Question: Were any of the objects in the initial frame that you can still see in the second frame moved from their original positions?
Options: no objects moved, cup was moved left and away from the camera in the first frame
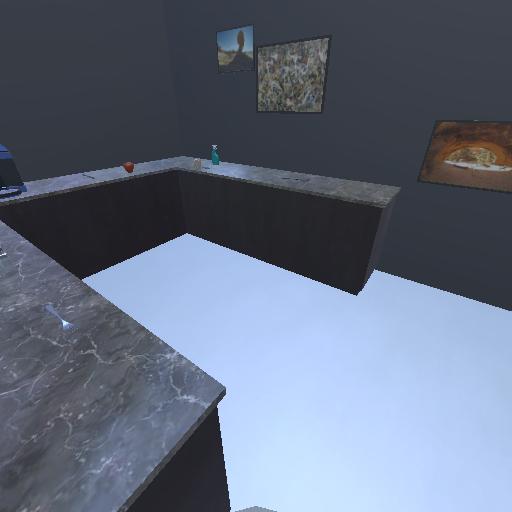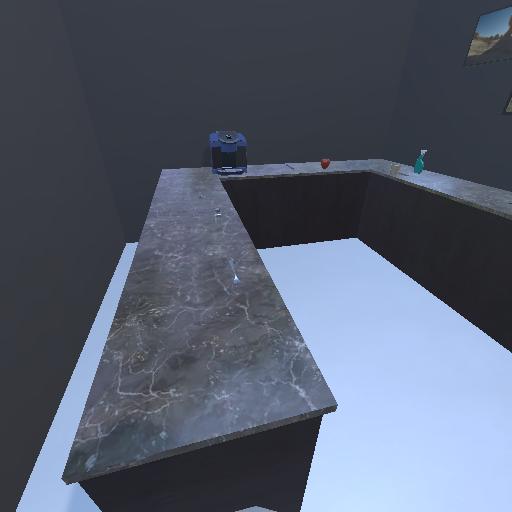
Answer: no objects moved